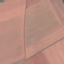
Land use / land cover: AnnualCrop